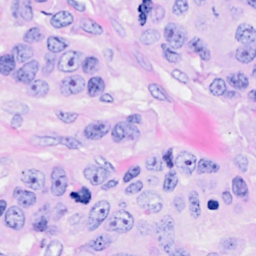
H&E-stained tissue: Breast